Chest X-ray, PA view. Patient: 52 years old, sex F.
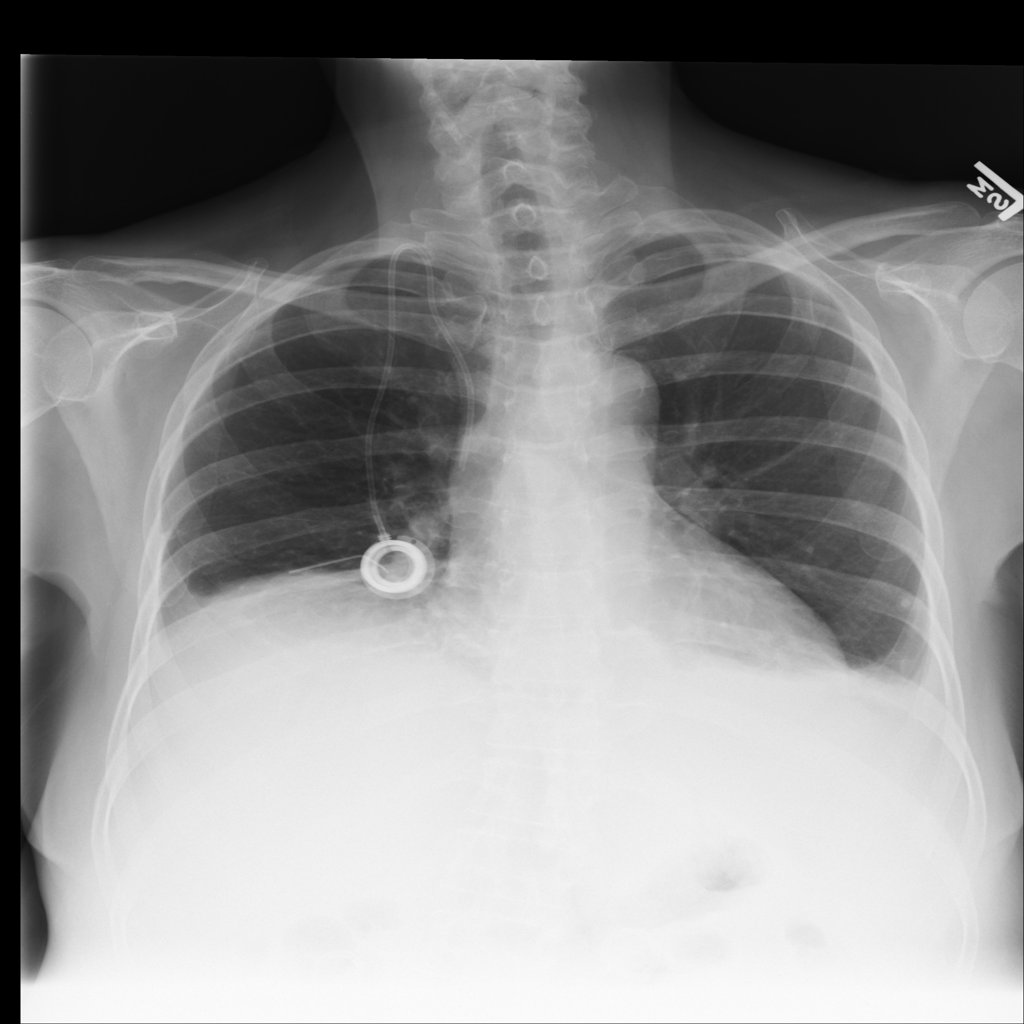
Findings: Effusion